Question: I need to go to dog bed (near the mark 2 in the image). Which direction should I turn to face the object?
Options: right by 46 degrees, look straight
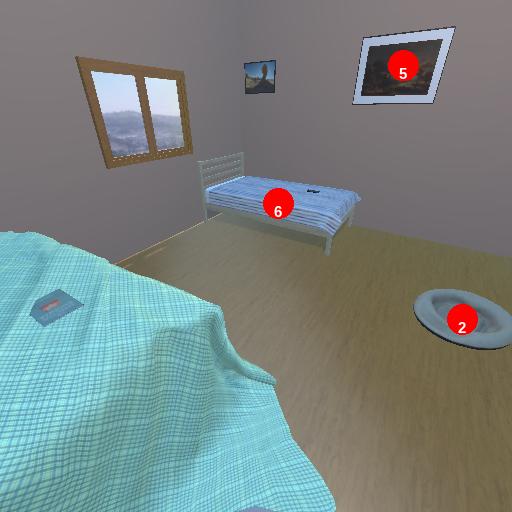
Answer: right by 46 degrees